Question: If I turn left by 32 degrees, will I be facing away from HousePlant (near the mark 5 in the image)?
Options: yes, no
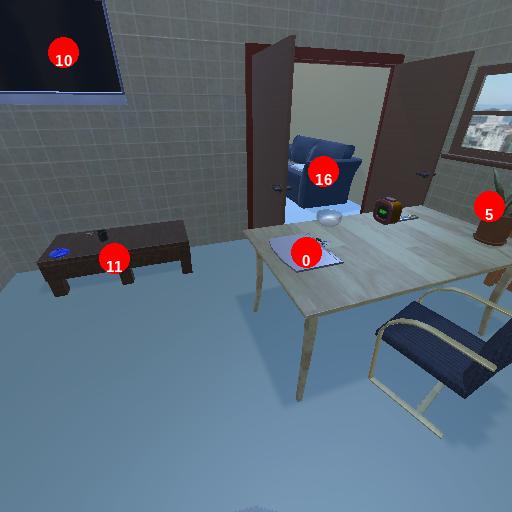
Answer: yes